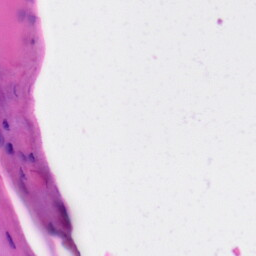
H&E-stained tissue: Skin